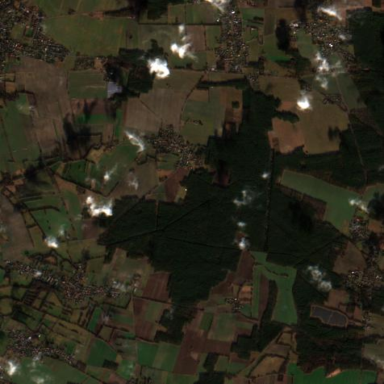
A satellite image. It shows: Forest area with mix of leaf types and cycles.